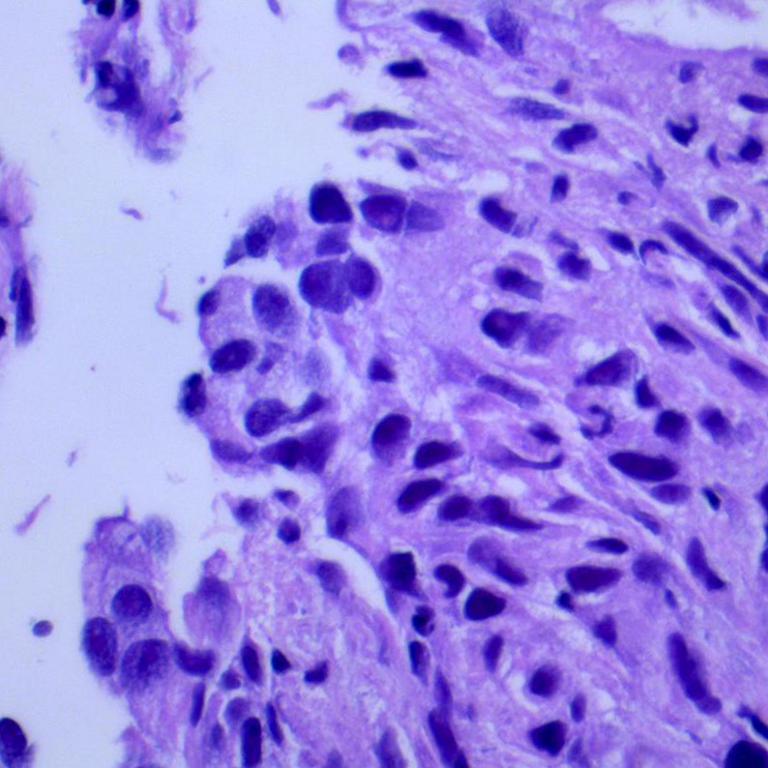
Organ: lung
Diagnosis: adenocarcinomas